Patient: sex F, age 31
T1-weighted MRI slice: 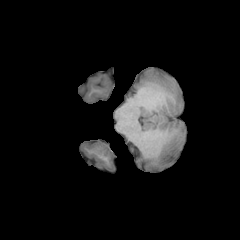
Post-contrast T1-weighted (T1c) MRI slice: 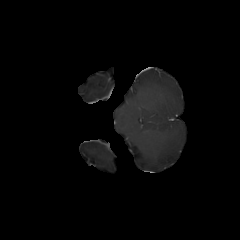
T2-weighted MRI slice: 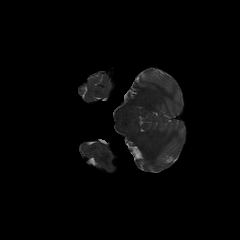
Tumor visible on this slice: no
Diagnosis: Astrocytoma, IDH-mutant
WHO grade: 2